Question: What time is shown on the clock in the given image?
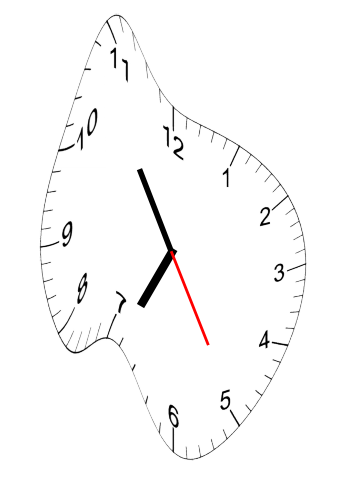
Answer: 06:54:25